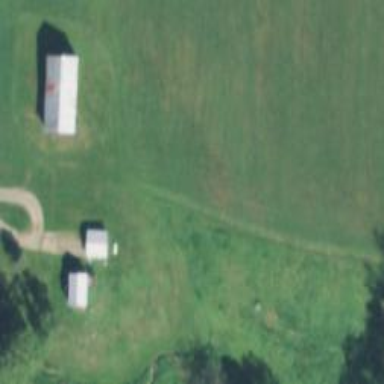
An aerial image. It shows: Farmyard area.